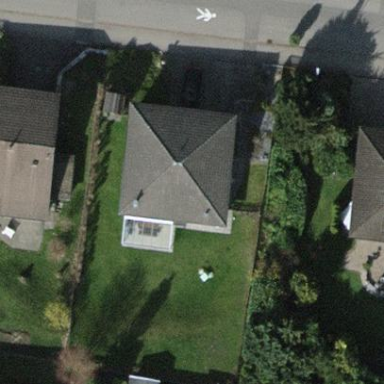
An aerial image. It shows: Detached building with pyramidal roof shape.